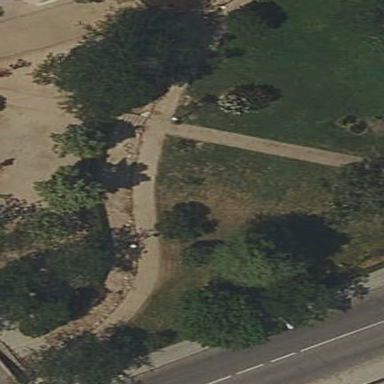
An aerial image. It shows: Park.